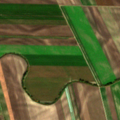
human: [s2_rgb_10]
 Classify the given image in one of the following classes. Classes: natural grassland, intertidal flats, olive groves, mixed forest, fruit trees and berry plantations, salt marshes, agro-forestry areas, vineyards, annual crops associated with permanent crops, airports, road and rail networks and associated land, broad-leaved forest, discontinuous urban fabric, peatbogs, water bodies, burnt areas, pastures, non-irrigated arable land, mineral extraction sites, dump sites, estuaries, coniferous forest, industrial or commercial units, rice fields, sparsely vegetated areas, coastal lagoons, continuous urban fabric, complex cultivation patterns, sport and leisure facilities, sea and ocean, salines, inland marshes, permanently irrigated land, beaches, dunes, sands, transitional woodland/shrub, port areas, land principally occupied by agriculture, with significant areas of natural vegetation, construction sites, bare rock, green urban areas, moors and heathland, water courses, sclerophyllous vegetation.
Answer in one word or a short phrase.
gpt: non-irrigated arable land